Platform: macOS
Application: Arc Browser
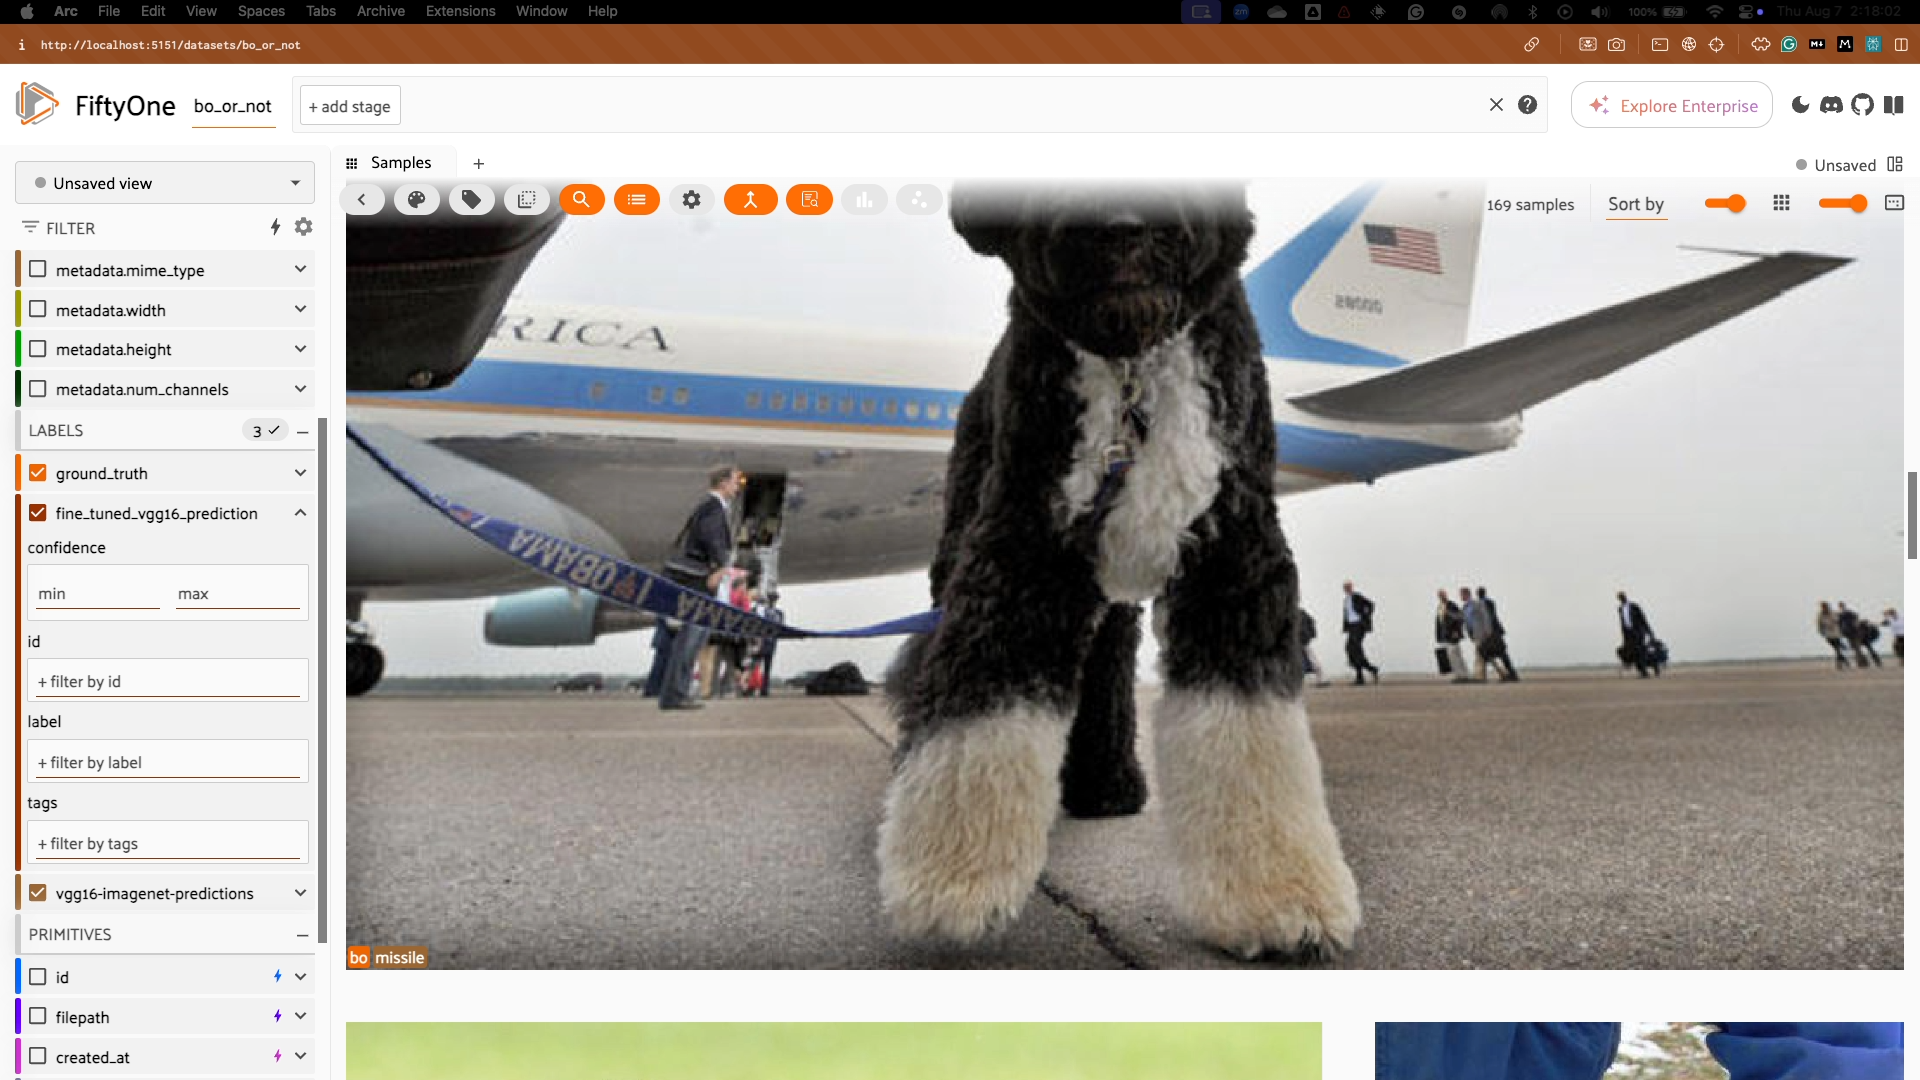
task_description: Open the fine_tuned_vgg16_prediction label filter menu
action_type: click
element_info: Menu Item
steps_since_start: 1